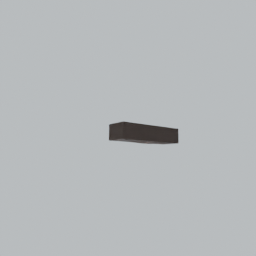
Label: furniture